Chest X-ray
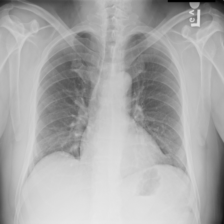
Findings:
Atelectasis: negative
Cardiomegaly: negative
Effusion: negative
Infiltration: negative
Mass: negative
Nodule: negative
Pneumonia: negative
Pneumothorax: negative
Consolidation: negative
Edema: negative
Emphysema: negative
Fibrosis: negative
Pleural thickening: negative
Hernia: negative